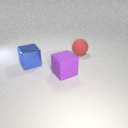
large purple rubber cube to the right of large blue metal cube